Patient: sex M, age 46
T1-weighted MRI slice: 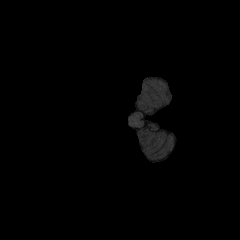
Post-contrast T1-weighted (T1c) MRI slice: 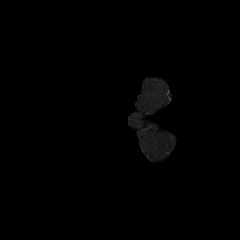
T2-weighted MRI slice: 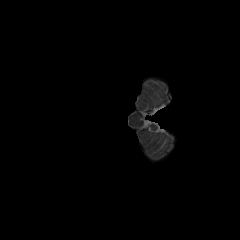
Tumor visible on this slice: no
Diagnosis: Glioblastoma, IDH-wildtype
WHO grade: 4